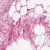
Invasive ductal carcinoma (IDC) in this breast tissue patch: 0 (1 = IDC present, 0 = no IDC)